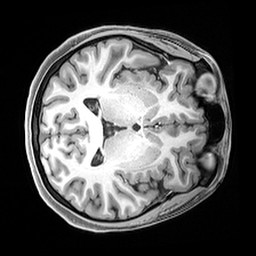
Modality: T1w
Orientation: axial
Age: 22
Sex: female
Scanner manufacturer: siemens
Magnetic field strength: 3 T
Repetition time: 2.4 s
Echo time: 0.00217 s